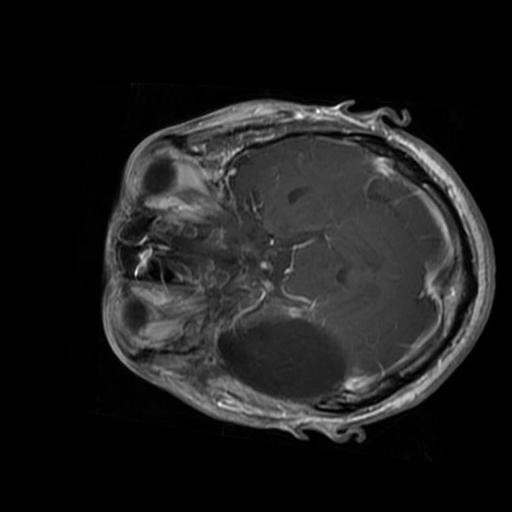
Label: brain_glioma